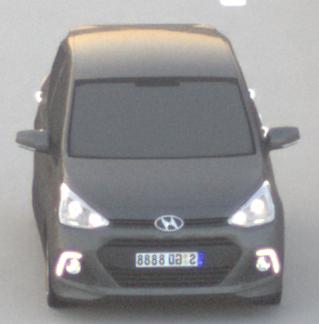
Make: Hyundai
Model: i10
Detailed model: Gen. 2
Model produced from: 2013
Model produced until: 2019
Doors: 5
Color: gray
Road condition: dry road
Daytime: sunrise or sunset
Contrast: low contrast